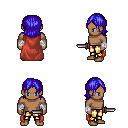
a pixel art fantasy rpg character, male body template, human, dark skin, maroon cape, gold greaves, blue long bangs hairstyle, white cloth bandages, dagger, four views (front, back, left, right), 2x2 character sprite sheet, small pixel art, hard edges, no anti-aliasing